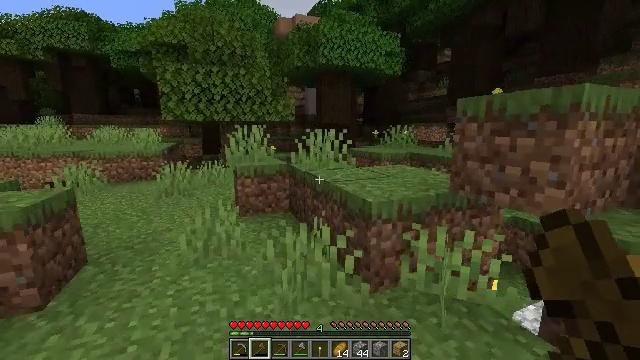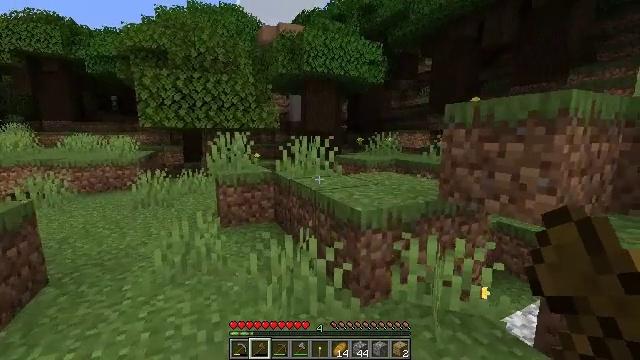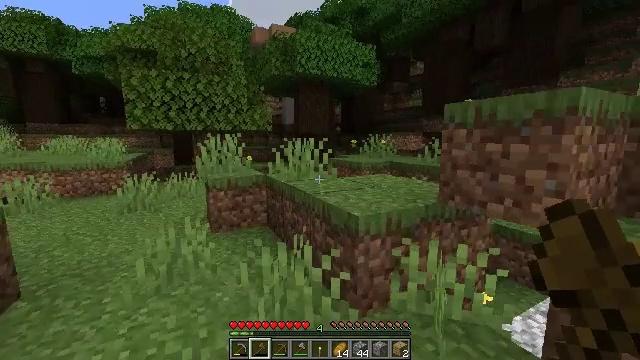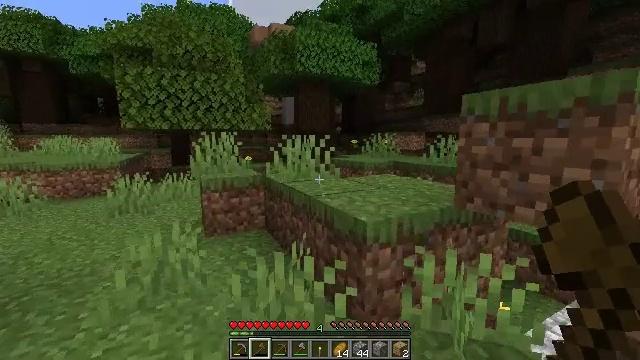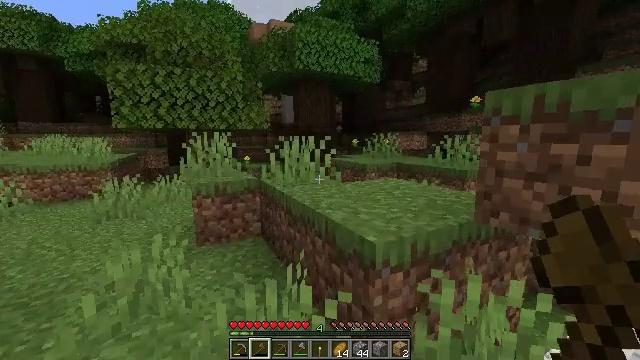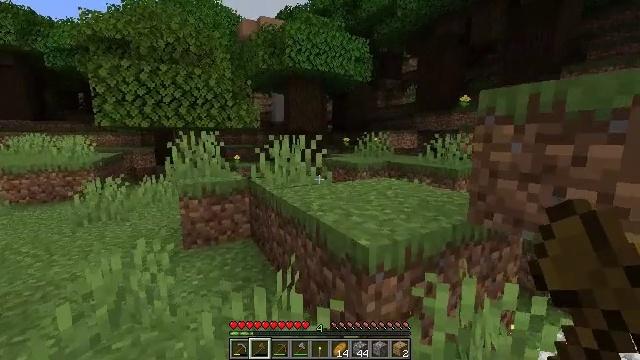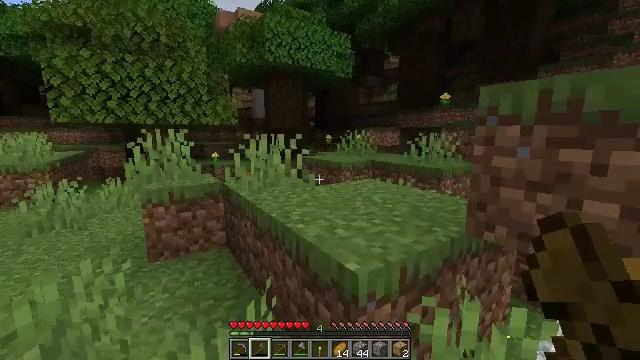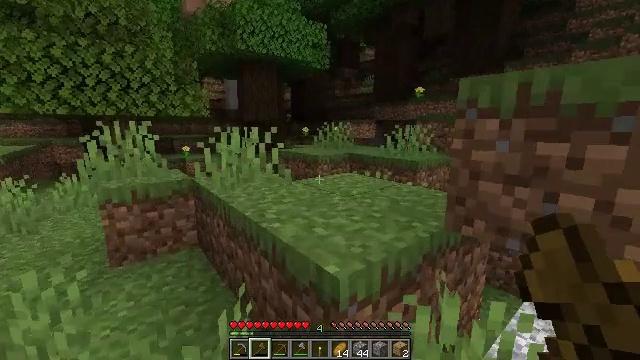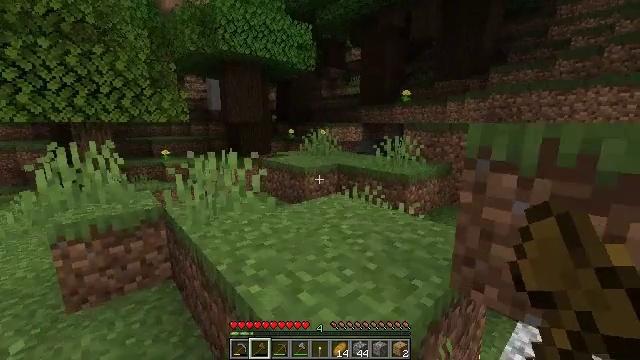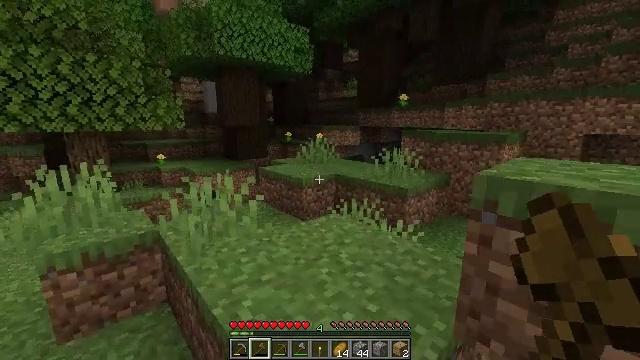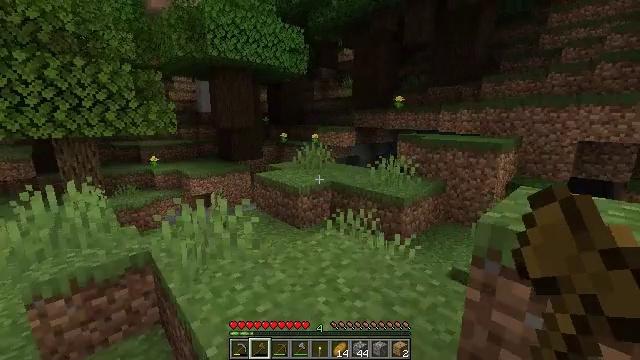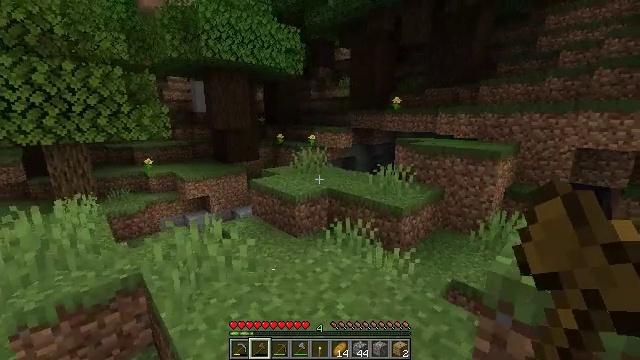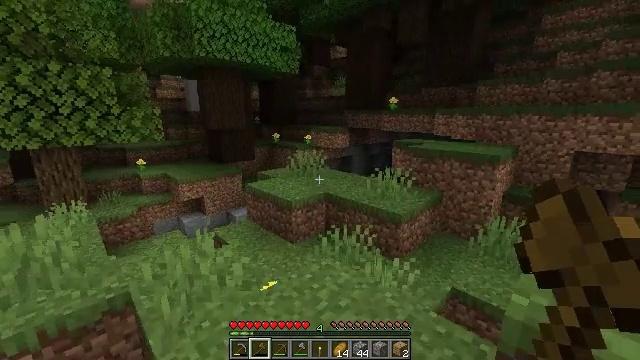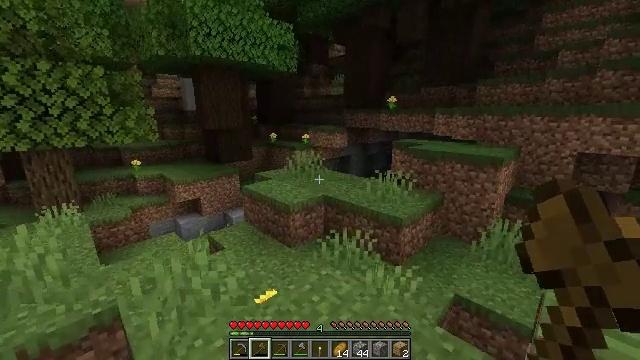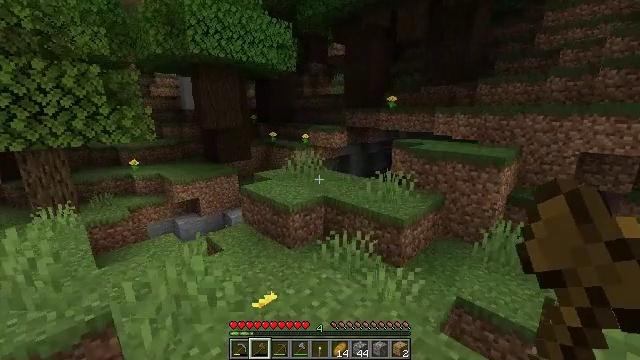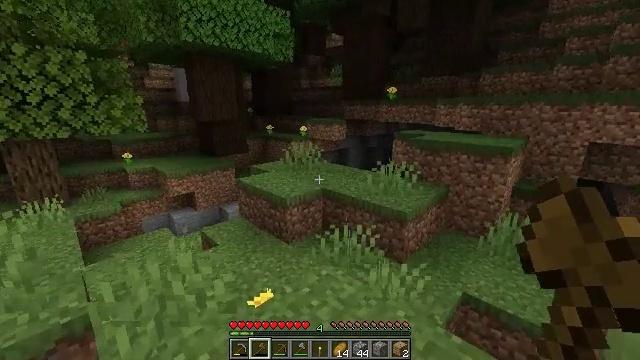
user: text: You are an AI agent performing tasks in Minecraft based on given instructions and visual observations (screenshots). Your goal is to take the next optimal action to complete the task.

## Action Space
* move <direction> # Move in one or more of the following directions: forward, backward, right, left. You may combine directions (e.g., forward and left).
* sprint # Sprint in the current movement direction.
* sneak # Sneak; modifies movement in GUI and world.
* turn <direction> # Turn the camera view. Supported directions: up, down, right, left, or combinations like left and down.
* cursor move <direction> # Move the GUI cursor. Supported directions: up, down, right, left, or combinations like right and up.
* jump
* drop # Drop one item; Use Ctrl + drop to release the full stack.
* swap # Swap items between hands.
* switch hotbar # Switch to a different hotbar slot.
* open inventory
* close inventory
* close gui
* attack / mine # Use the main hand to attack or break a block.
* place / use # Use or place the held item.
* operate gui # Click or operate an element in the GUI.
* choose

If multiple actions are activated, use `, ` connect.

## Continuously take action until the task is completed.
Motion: motion action
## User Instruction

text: Break the grass block.
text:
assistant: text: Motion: move forward, turn right and up
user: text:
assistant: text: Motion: move forward, turn right
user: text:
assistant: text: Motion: move forward
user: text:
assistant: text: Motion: move forward
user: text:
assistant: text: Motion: move forward, turn right
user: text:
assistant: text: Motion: move forward, turn right
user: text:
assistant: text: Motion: move forward, turn right and down
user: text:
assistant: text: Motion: move forward, turn right, jump
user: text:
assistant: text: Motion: move forward, jump
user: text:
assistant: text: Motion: move forward, turn right, jump
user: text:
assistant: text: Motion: move forward, jump
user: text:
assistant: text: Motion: move forward, jump
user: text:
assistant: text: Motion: move forward
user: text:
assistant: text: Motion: move forward
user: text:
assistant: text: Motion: move forward, turn down
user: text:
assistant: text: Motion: move forward
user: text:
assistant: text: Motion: move forward, turn down
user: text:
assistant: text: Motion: move forward
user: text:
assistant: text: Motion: move forward, turn right and down
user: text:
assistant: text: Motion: move forward, turn right and down
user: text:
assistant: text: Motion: move forward, turn right
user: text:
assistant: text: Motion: move forward and move left, turn right
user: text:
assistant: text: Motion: move forward and move left, turn right and up
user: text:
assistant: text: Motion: move forward and move left
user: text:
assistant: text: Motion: move forward and move left, turn left
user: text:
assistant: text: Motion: move forward and move left, turn left
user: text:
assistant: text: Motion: move forward and move left, turn left
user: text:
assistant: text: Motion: move forward and move left, turn left
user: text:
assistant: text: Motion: move forward and move left, turn left
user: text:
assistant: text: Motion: move forward and move left